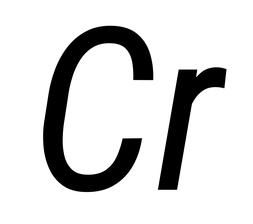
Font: Roboto-Italic_Condensed_Italic